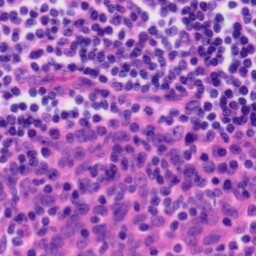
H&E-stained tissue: Tonsil